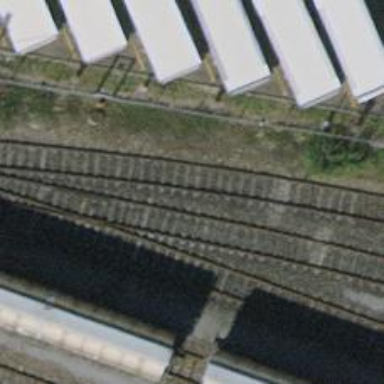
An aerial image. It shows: Railway buffer stop.